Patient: sex M, age 32
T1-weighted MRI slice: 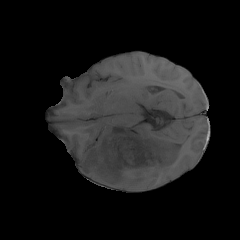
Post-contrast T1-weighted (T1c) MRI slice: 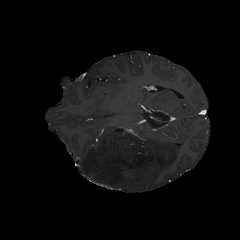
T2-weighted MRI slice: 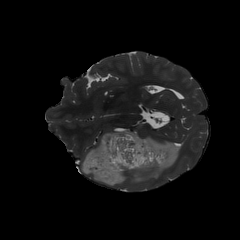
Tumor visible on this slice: yes
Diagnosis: Astrocytoma, IDH-mutant
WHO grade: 2